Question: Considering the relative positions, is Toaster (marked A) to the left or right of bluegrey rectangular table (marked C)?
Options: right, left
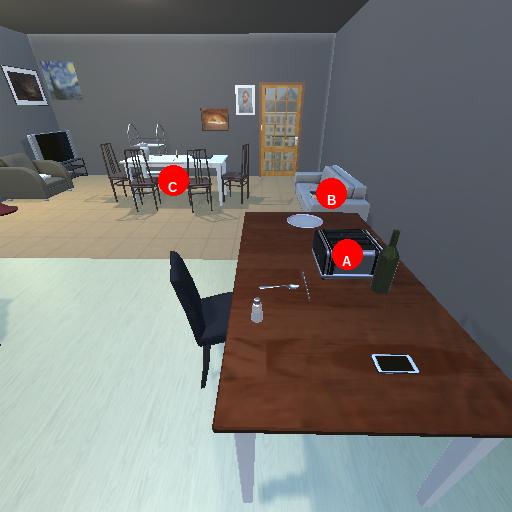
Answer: right